Field crop: maize
Growth stage: 1
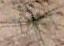
Species: salsola